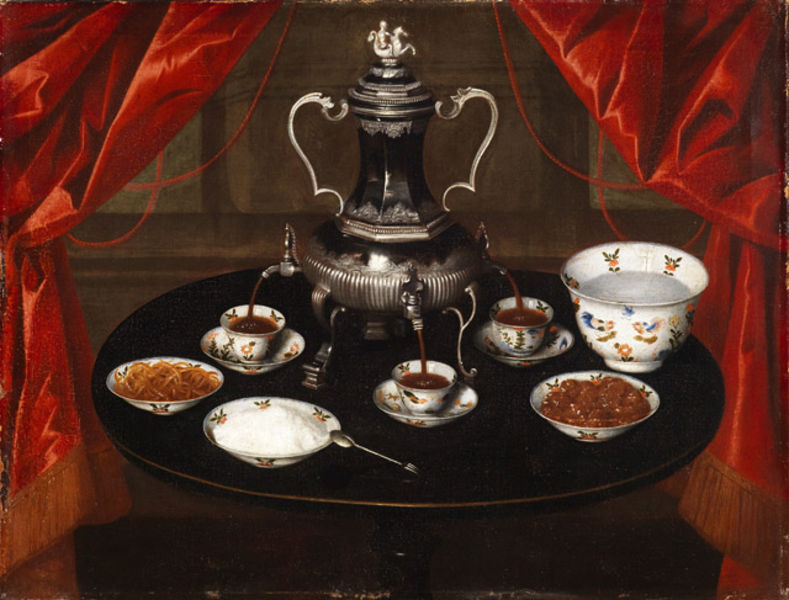
Titel: Kaffeetafel
Künstler: Deutscher Meister
Standort: Karlsruhe
Institution: Staatliche Kunsthalle Karlsruhe
Schlagwörter: fuß, gemälde, gruppe, mann, schatten, wasser, weiß, gelb, blumen, braun, bunt, getränk, hintergrund, holz, kaffeehaus, licht, orange, raum, schwarz, tisch, zeichnung, zimmer, ölbild, blüten, rot, tuch, malerei, muster, ornament, getränke, trinken, wand, barock, falten, samt, schale, schüssel, silber, tablett, teller, vorhang, öl, boden, figur, fransen, gold, kelch, schnüre, drei, oval, pferd, reiter, rund, frucht, henkel, kanne, keramik, schalen, stilleben, stillleben, herrschaft, topf, füße, naturalismus, moderne, heiß, russland, mauer, pause, fliessen, querformat, essen, löffel, tafel, gardine, vorhänge, kaffee, symmetrie, dekor, floral, ornamente, verzierung, draperie, maler, tischchen, metall, tasse, kordel, tee, faltenwurf, platte, edel, raffung, surreal, tor, griff, becher, deckel, zinn, blumenmuster, porzellan, orient, mauerwerk, milch, schälchen, asien, geschirr, kaffeekanne, rosinen, service, untertasse, strahl, asiatisch, speisen, tischplatte, chinesisch, china, griffe, karaffe, tassen, untertassen, gedeck, vorang, arabisch, türkisch, gebäck, braum, besteck, manierismus, tomaten, teekanne, holländisch, suppe, kochen, wien, hahn, schüsseln, kaffe, samowar, teatime, teetisch, vorhand, meissen, prozellan, orientalismus, salz, tishc, verzierungen, beistelltisch, purpur, dessert, ausguss, russisch, einlaufen, konfitüre, marmelade, sahne, schmiede, zinnkanne, borten, stilbild, hähne, zucker, tish, reis, persisch, teelöffel, süßigkeiten, suppenteller, kunstvoll, teetassen, indisch, iranisch, kafee, auslauf, teeservice, teegeschirr, przellan, würmer, automat, samovar, roter vorhang, ausschenken, drei tassen, kandis, teee, kakao, schokolade, mokka, einlassen, spaghetti, nudeln, kaffetasse, safran, eingießen, seepferd, voirhang, nudel, zubereitung, teetrinken, runder tisch, mus, gelee, gabentisch, hack, 3, b, 18. jahrhundert, vorhang rot, kaffetiere, löffe, kufte, karamel, nudl, nudeol, samoware, zuckerschale, schpssel, serice, speisen#, tasen, samawar, falöten, han kaffee, platte wasser, wurmkur, danny wilde, haießgetränk, türkischer kaffee, tee7, löffelchen, herrscaftlich, pasta, schokolande, nudelln, daamovar, genussmittel, ausgüsse, sadran, süssigkeit, kaoao, scholkolade, samuwah, zuckergabel, spaghettig, hackfleisch, rosine, sultanien, sultanine, sultaninen